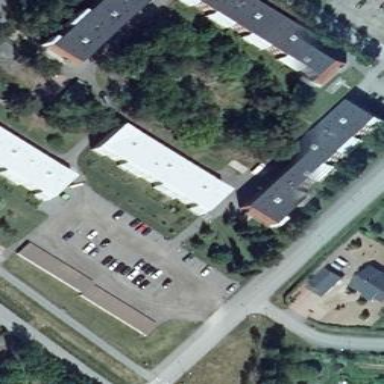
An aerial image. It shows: Parking area.